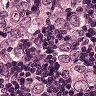
Metastatic tissue present: yes